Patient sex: M
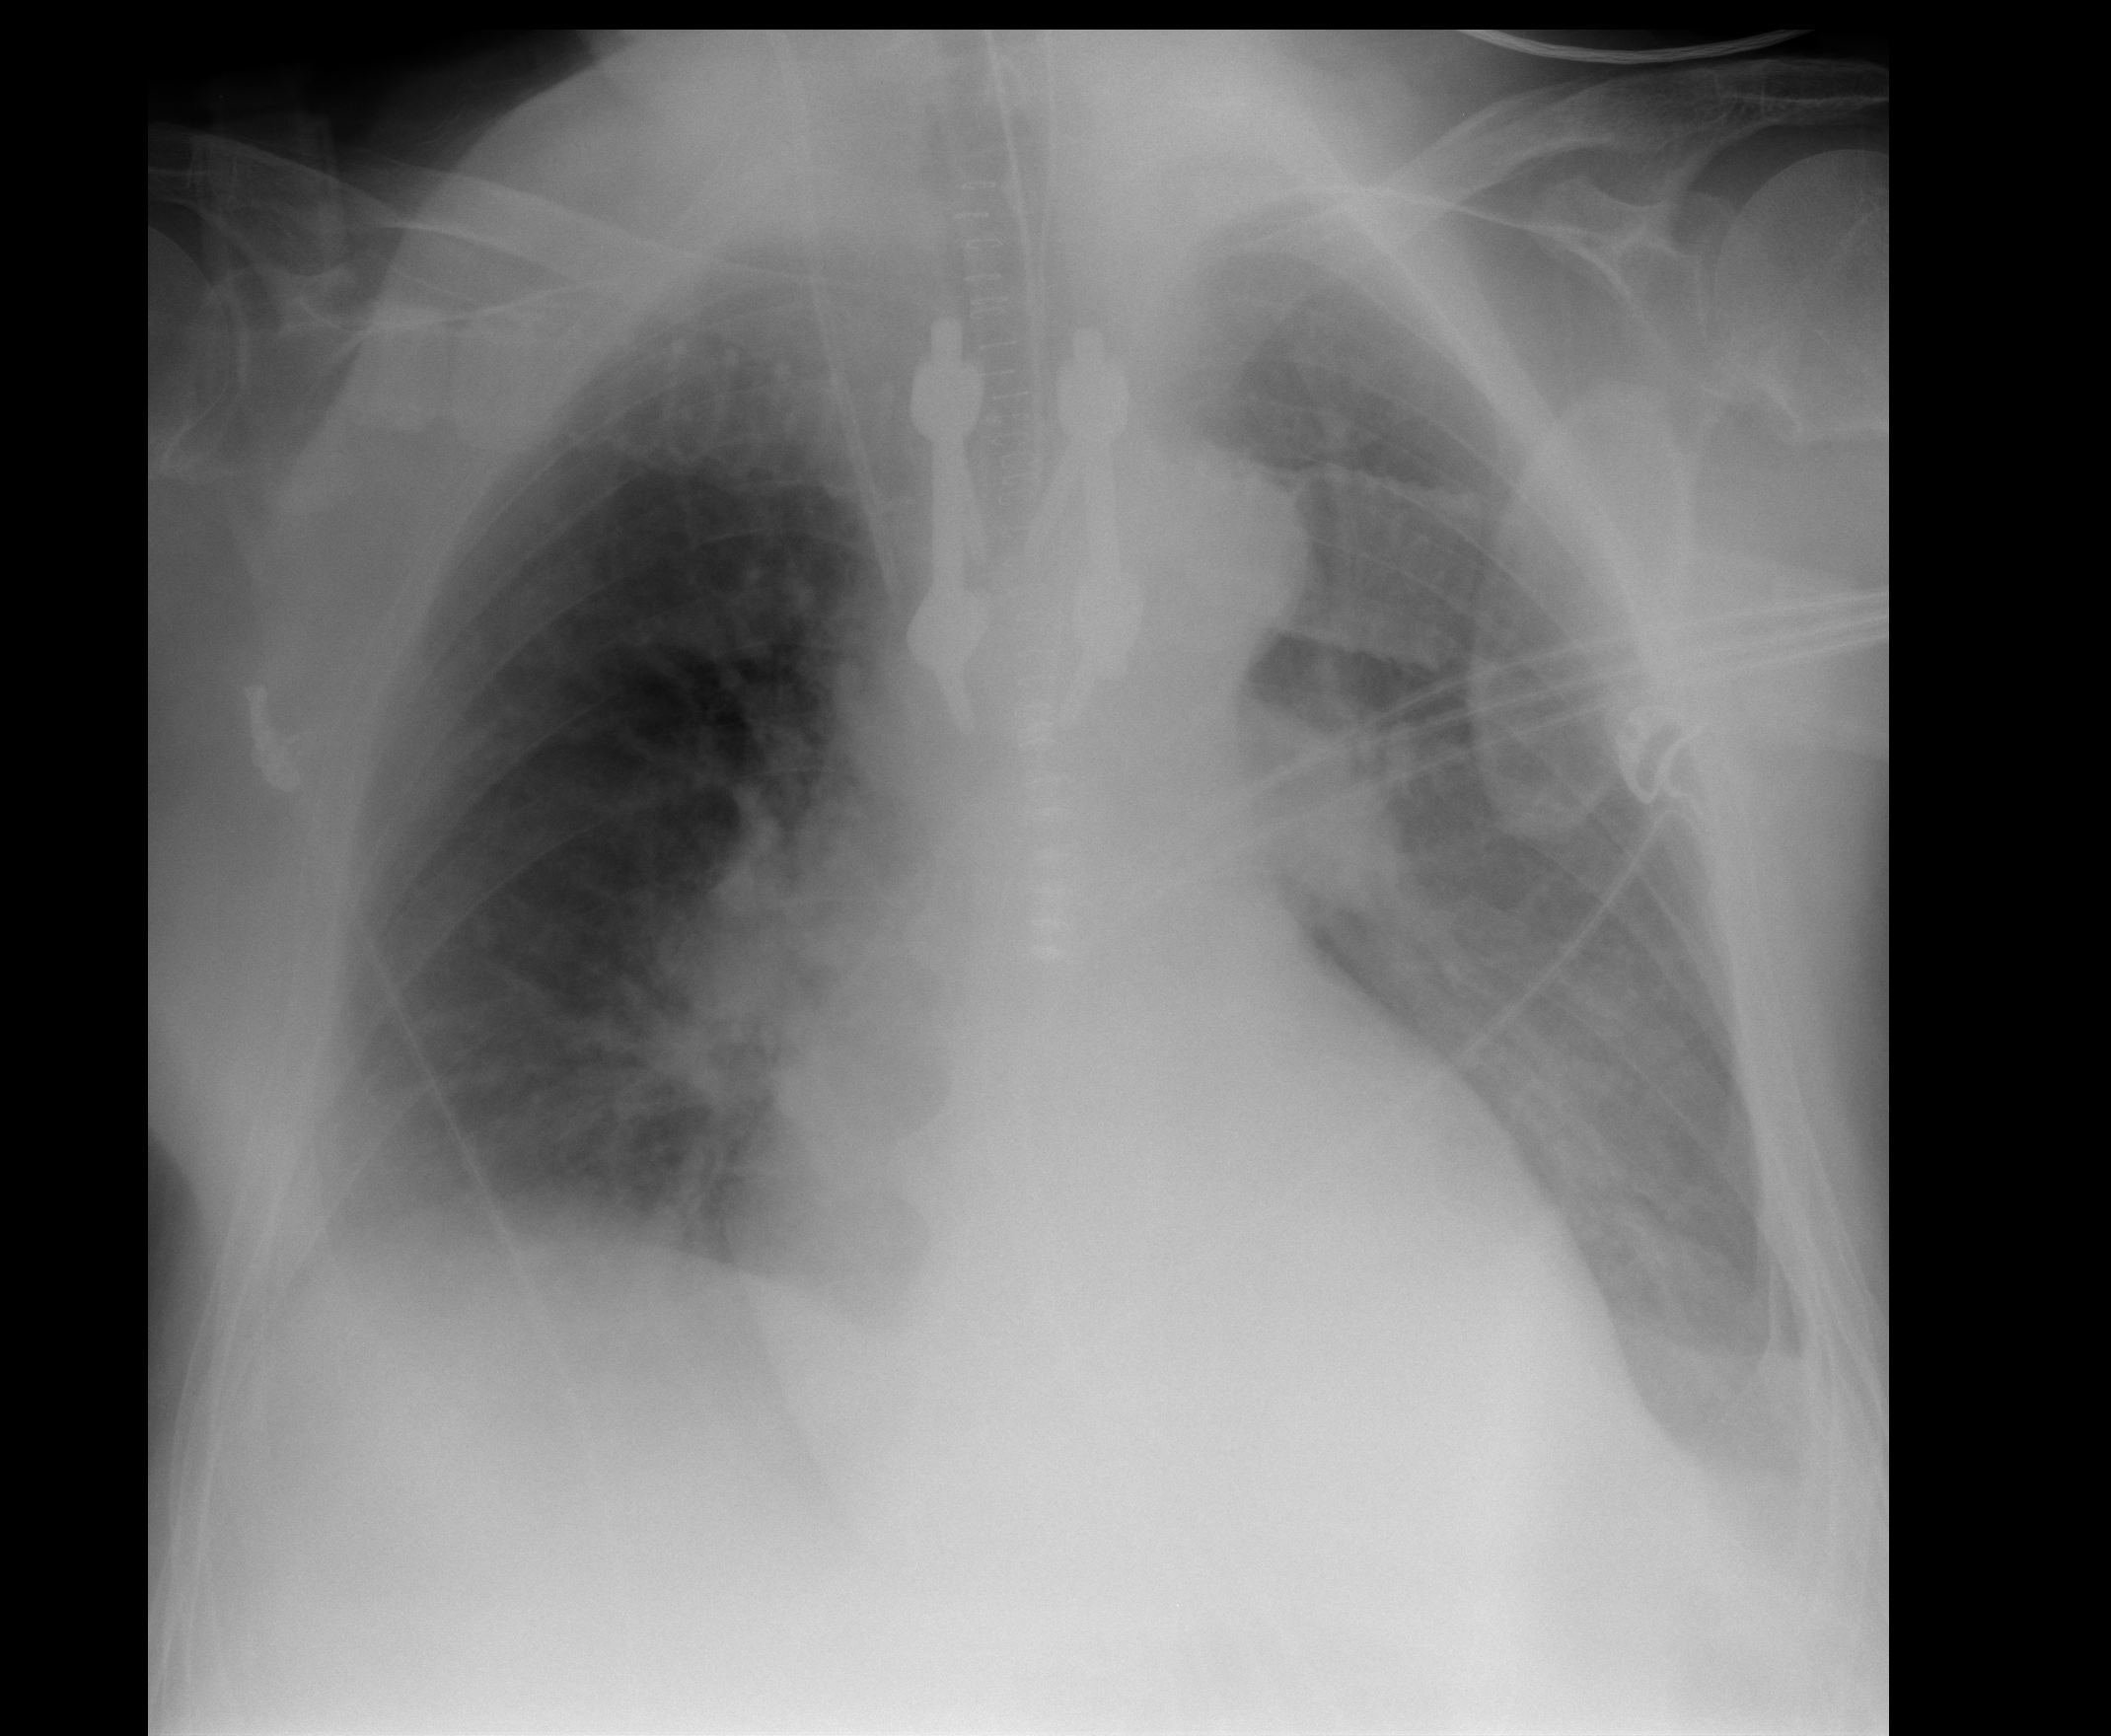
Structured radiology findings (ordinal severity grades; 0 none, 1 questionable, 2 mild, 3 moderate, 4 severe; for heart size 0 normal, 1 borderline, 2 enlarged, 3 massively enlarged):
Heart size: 1
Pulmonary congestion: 1
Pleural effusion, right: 2
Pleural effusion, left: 0
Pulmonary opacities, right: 0
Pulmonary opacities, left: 0
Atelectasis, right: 2
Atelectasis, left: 1